Question: I am using jQuery UI to make selections. I'm having an ul-list that I made selectable. The li-items contains icons and texts. It seems that the selectable comment not only makes the li-items selectable, but also the elements in the li-items. This gives some unexpected results.
I tried to make an example in jsFiddle: <URL>
If you click several times on the edges of the icon, you will see that there is sometimes something selected that is bigger than the li-block.
'''
<li class="ui-widget-content">
<div class="img"><img src="http://bib.arts.kuleuven.be/bibliotheek/images/icon_facebook.jpg"></div>
<div class="lbl">Item 1<div>
</li>
'''

Anyone an idea how I can avoid this?
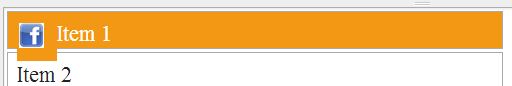
Answer: I suggest to use the filter option of the selectable. In your case you want only the 'li' elements to be selectable so you set 'filter: $('selector').children()''.
'''
<script>
$(function() {
$( "#selectable li" ).selectable({
filter: $('#selectable').children('li')
});
});
</script>
'''
Here is an updated <URL>.